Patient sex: M
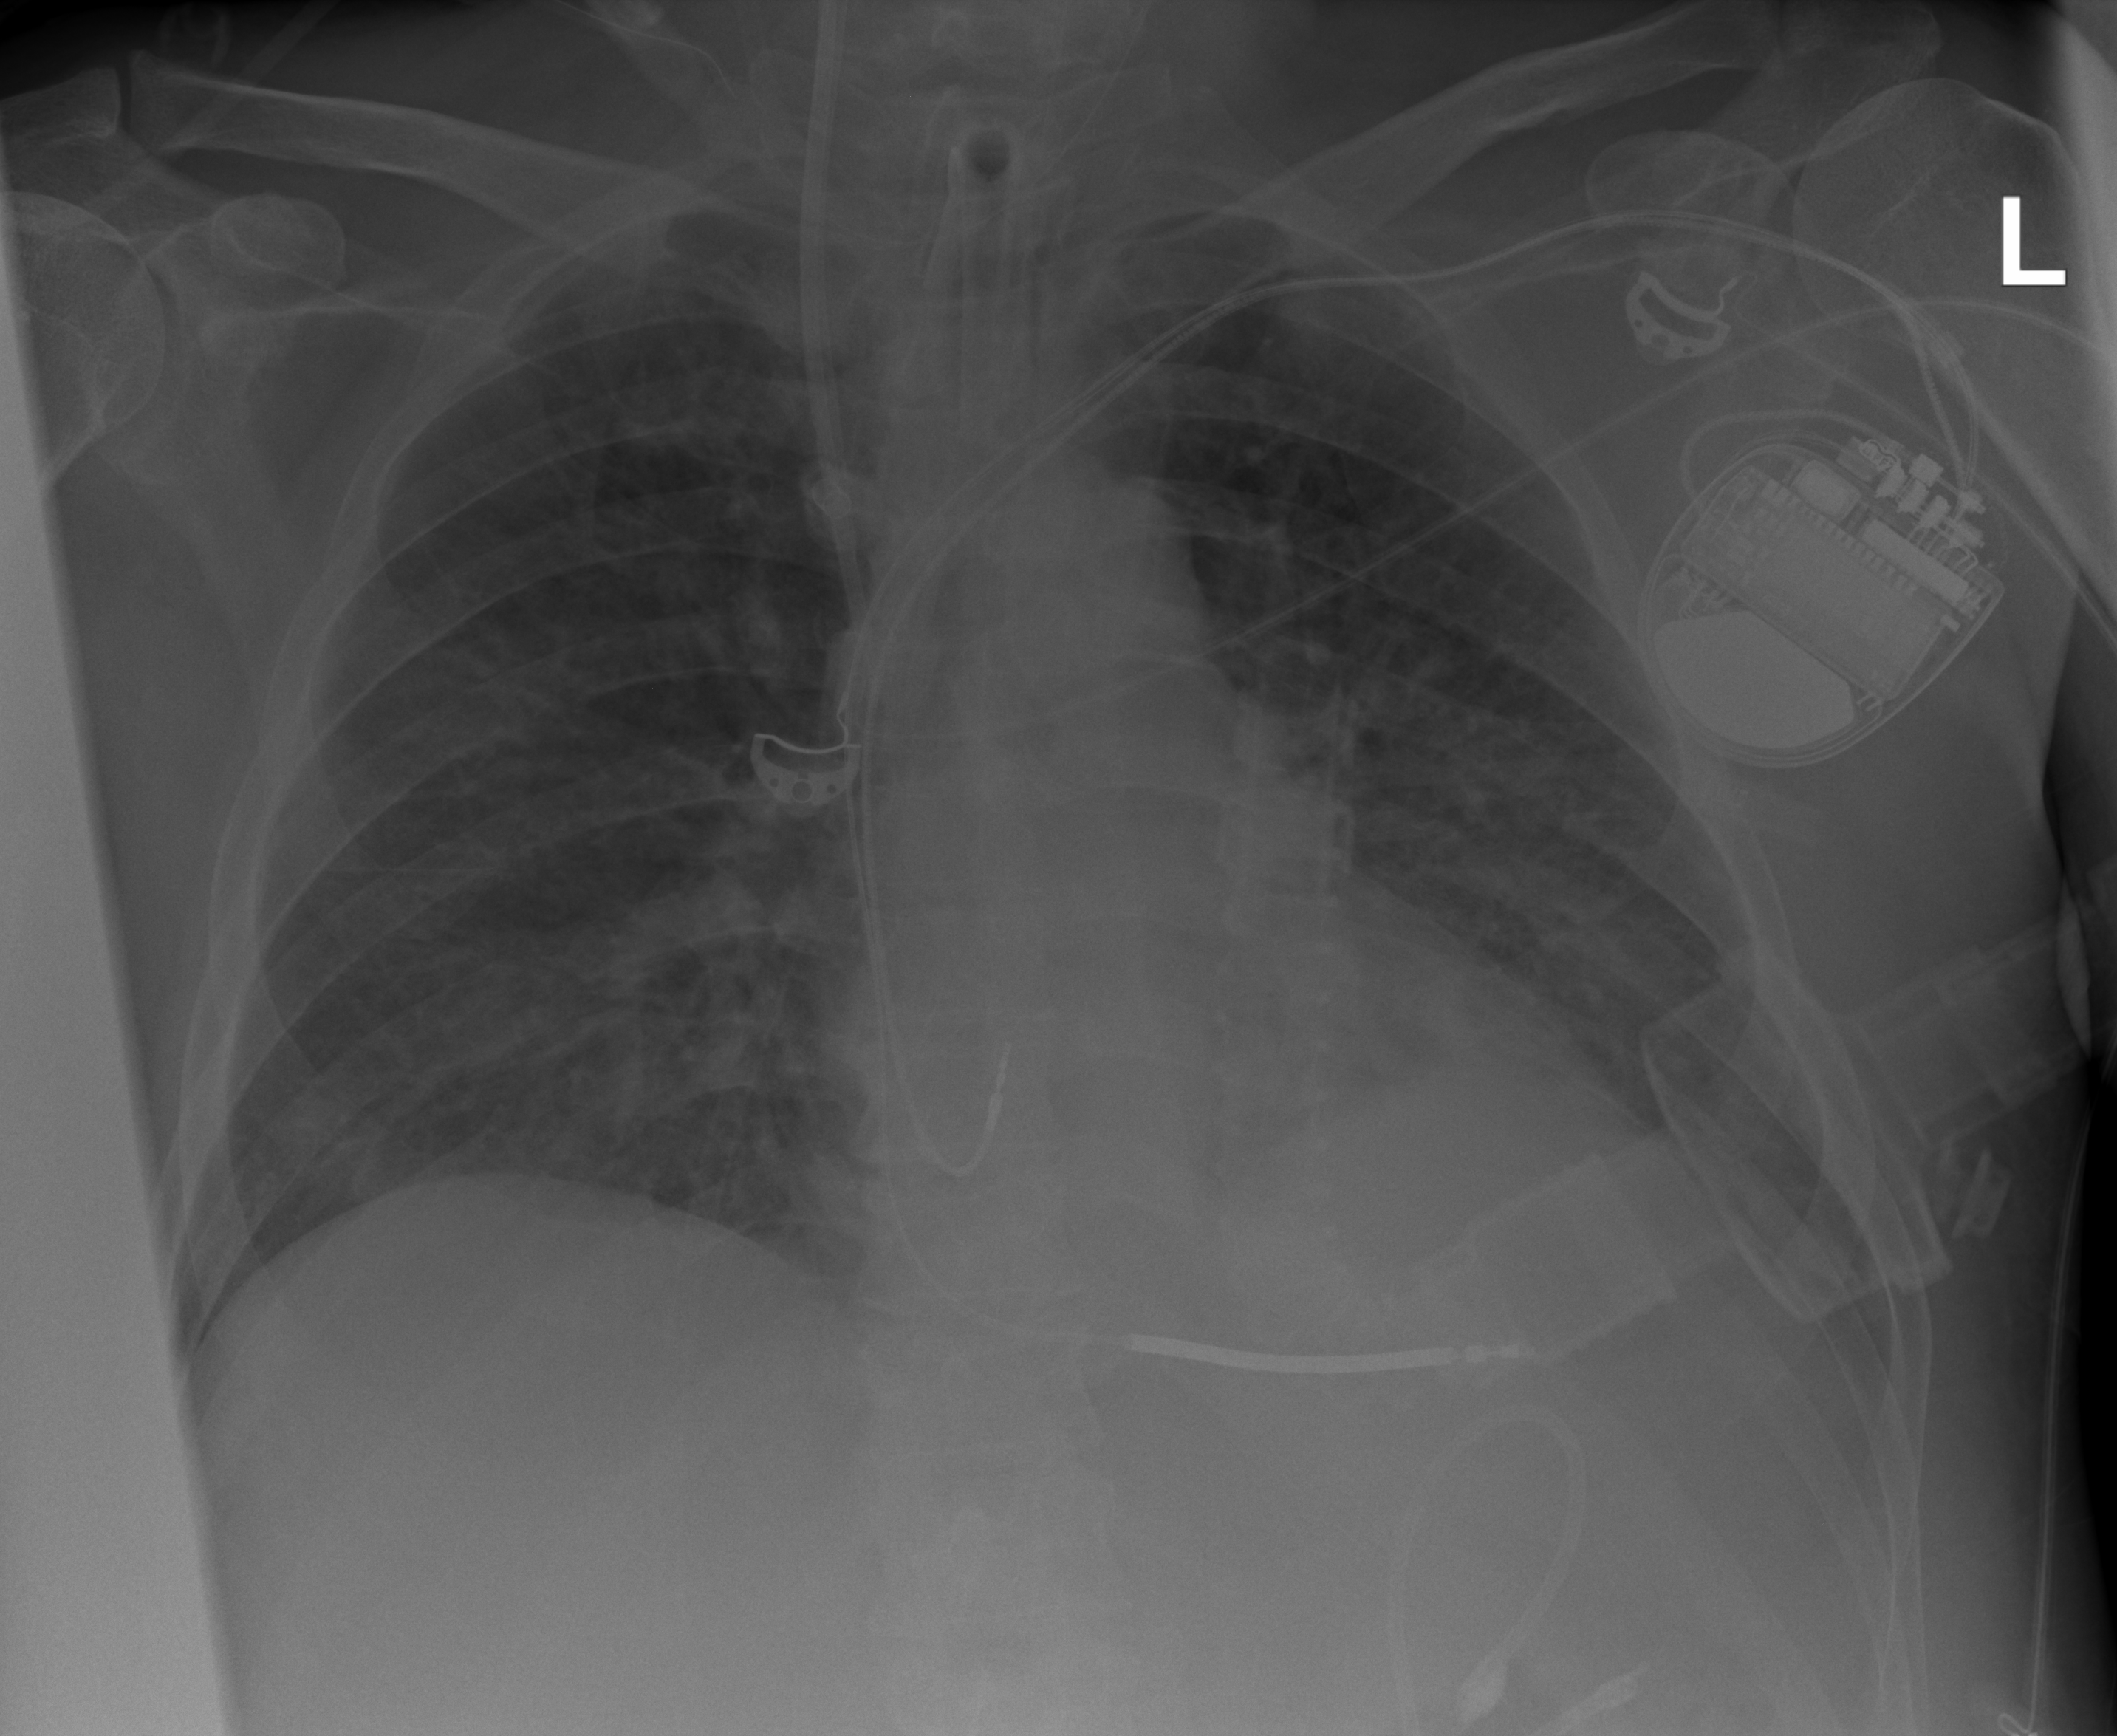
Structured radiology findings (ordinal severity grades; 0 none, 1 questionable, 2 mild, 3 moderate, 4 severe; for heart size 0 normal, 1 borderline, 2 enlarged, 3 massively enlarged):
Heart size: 1
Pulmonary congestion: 0
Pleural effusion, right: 0
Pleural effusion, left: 0
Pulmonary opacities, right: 2
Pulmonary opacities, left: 0
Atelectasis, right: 2
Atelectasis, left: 0